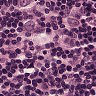
Metastatic tissue present: yes